Aerial crown-view tile of a tropical tree (Barro Colorado Island, Panama), acquired 20250616:
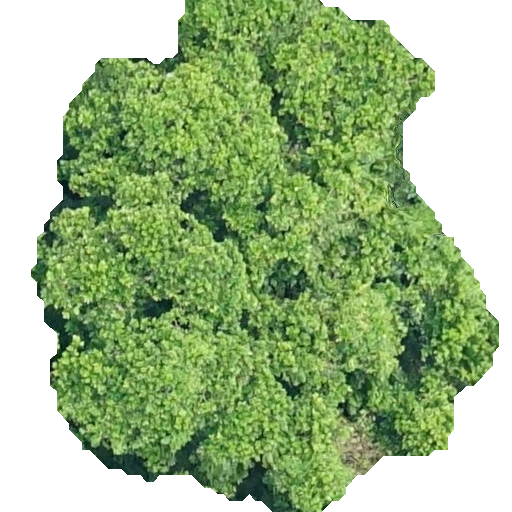
Species: Anacardium excelsum
GBIF accepted scientific name: Anacardium excelsum
Crown area: 257.936 m²